Question: i need a way to use two imagelist on a listview. one of the image list if for header icons which contain 16x16 icons, and another will contains 32x32 thumbnail pictures within the sub items.
The image below shows what am trying to do

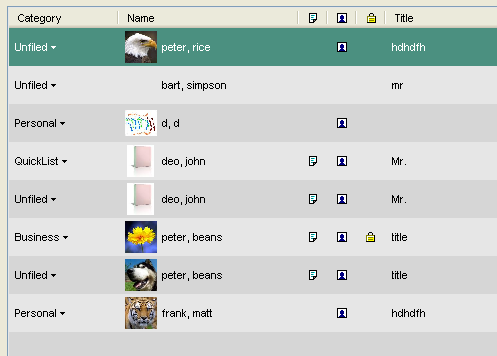
Answer: i found a trick which solves the issue. the trick is to create a 16x16 icon on a 32x32 canvas and center it. this is because the thumbnail size is 32bit max.
so i have one image list for 16pix isonc and another for 32pix icons
when thumbnail is needed, i only need to set the small icons to 32pix.
this support built it i only had to do this
'''
' for the header columns
Set ListView1.ColumnHeaderIcons = ImageList1
' for the items and sub items
Set ListView1.SmallIcons = ImageList2
'''
thanks for all your inputs